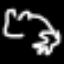
Label: frog